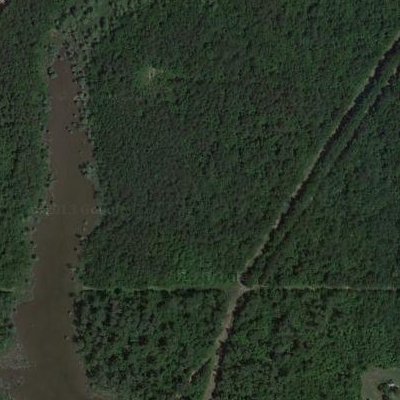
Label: eForest